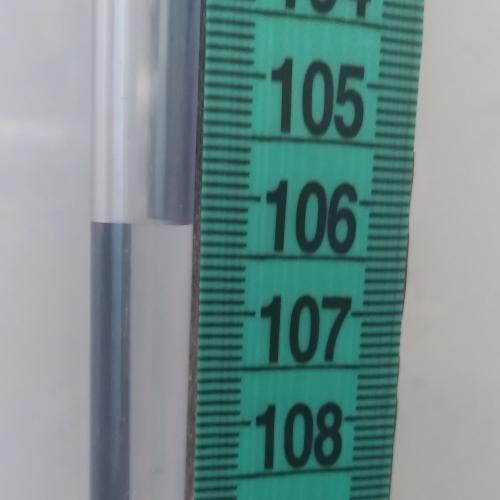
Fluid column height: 106.3 cm